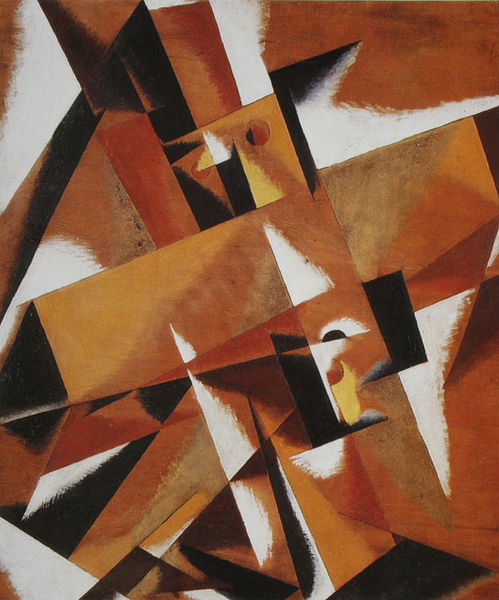
Titel: Raum-Kraft-Konstruktion
Künstler: Ljubow Popowa
Standort: Moskau
Institution: Tretjakow-Galerie
Schlagwörter: dunkel, feder, gemälde, schatten, vogel, weiß, gelb, komposition, kubismus, kubistisch, ocker, braun, bunt, fenster, hell, licht, orange, schwarz, rot, tier, expressionismus, malerei, muster, gesicht, vögel, auge, schräg, kreis, farbig, schnabel, perspektive, moderne, abstrakt, flächen, modern, formen, linien, spitz, streifen, abstraktion, rechtecke, eckig, kreuz, rechteck, linear, quer, ecken, quadrate, diagonal, geometrisch, zacken, quader, braum, farbfelder, dreiecke, kanten, geometrie, vierecke, längs, kandinsky, kubisch, scherben, kubus, rost, kantig, wirrwarr, gris, rot okker, fragementierung, kandinsky#